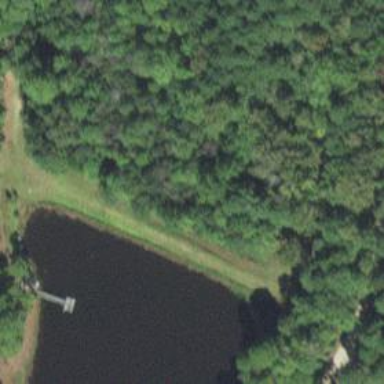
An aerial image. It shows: Dam across waterway.